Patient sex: F
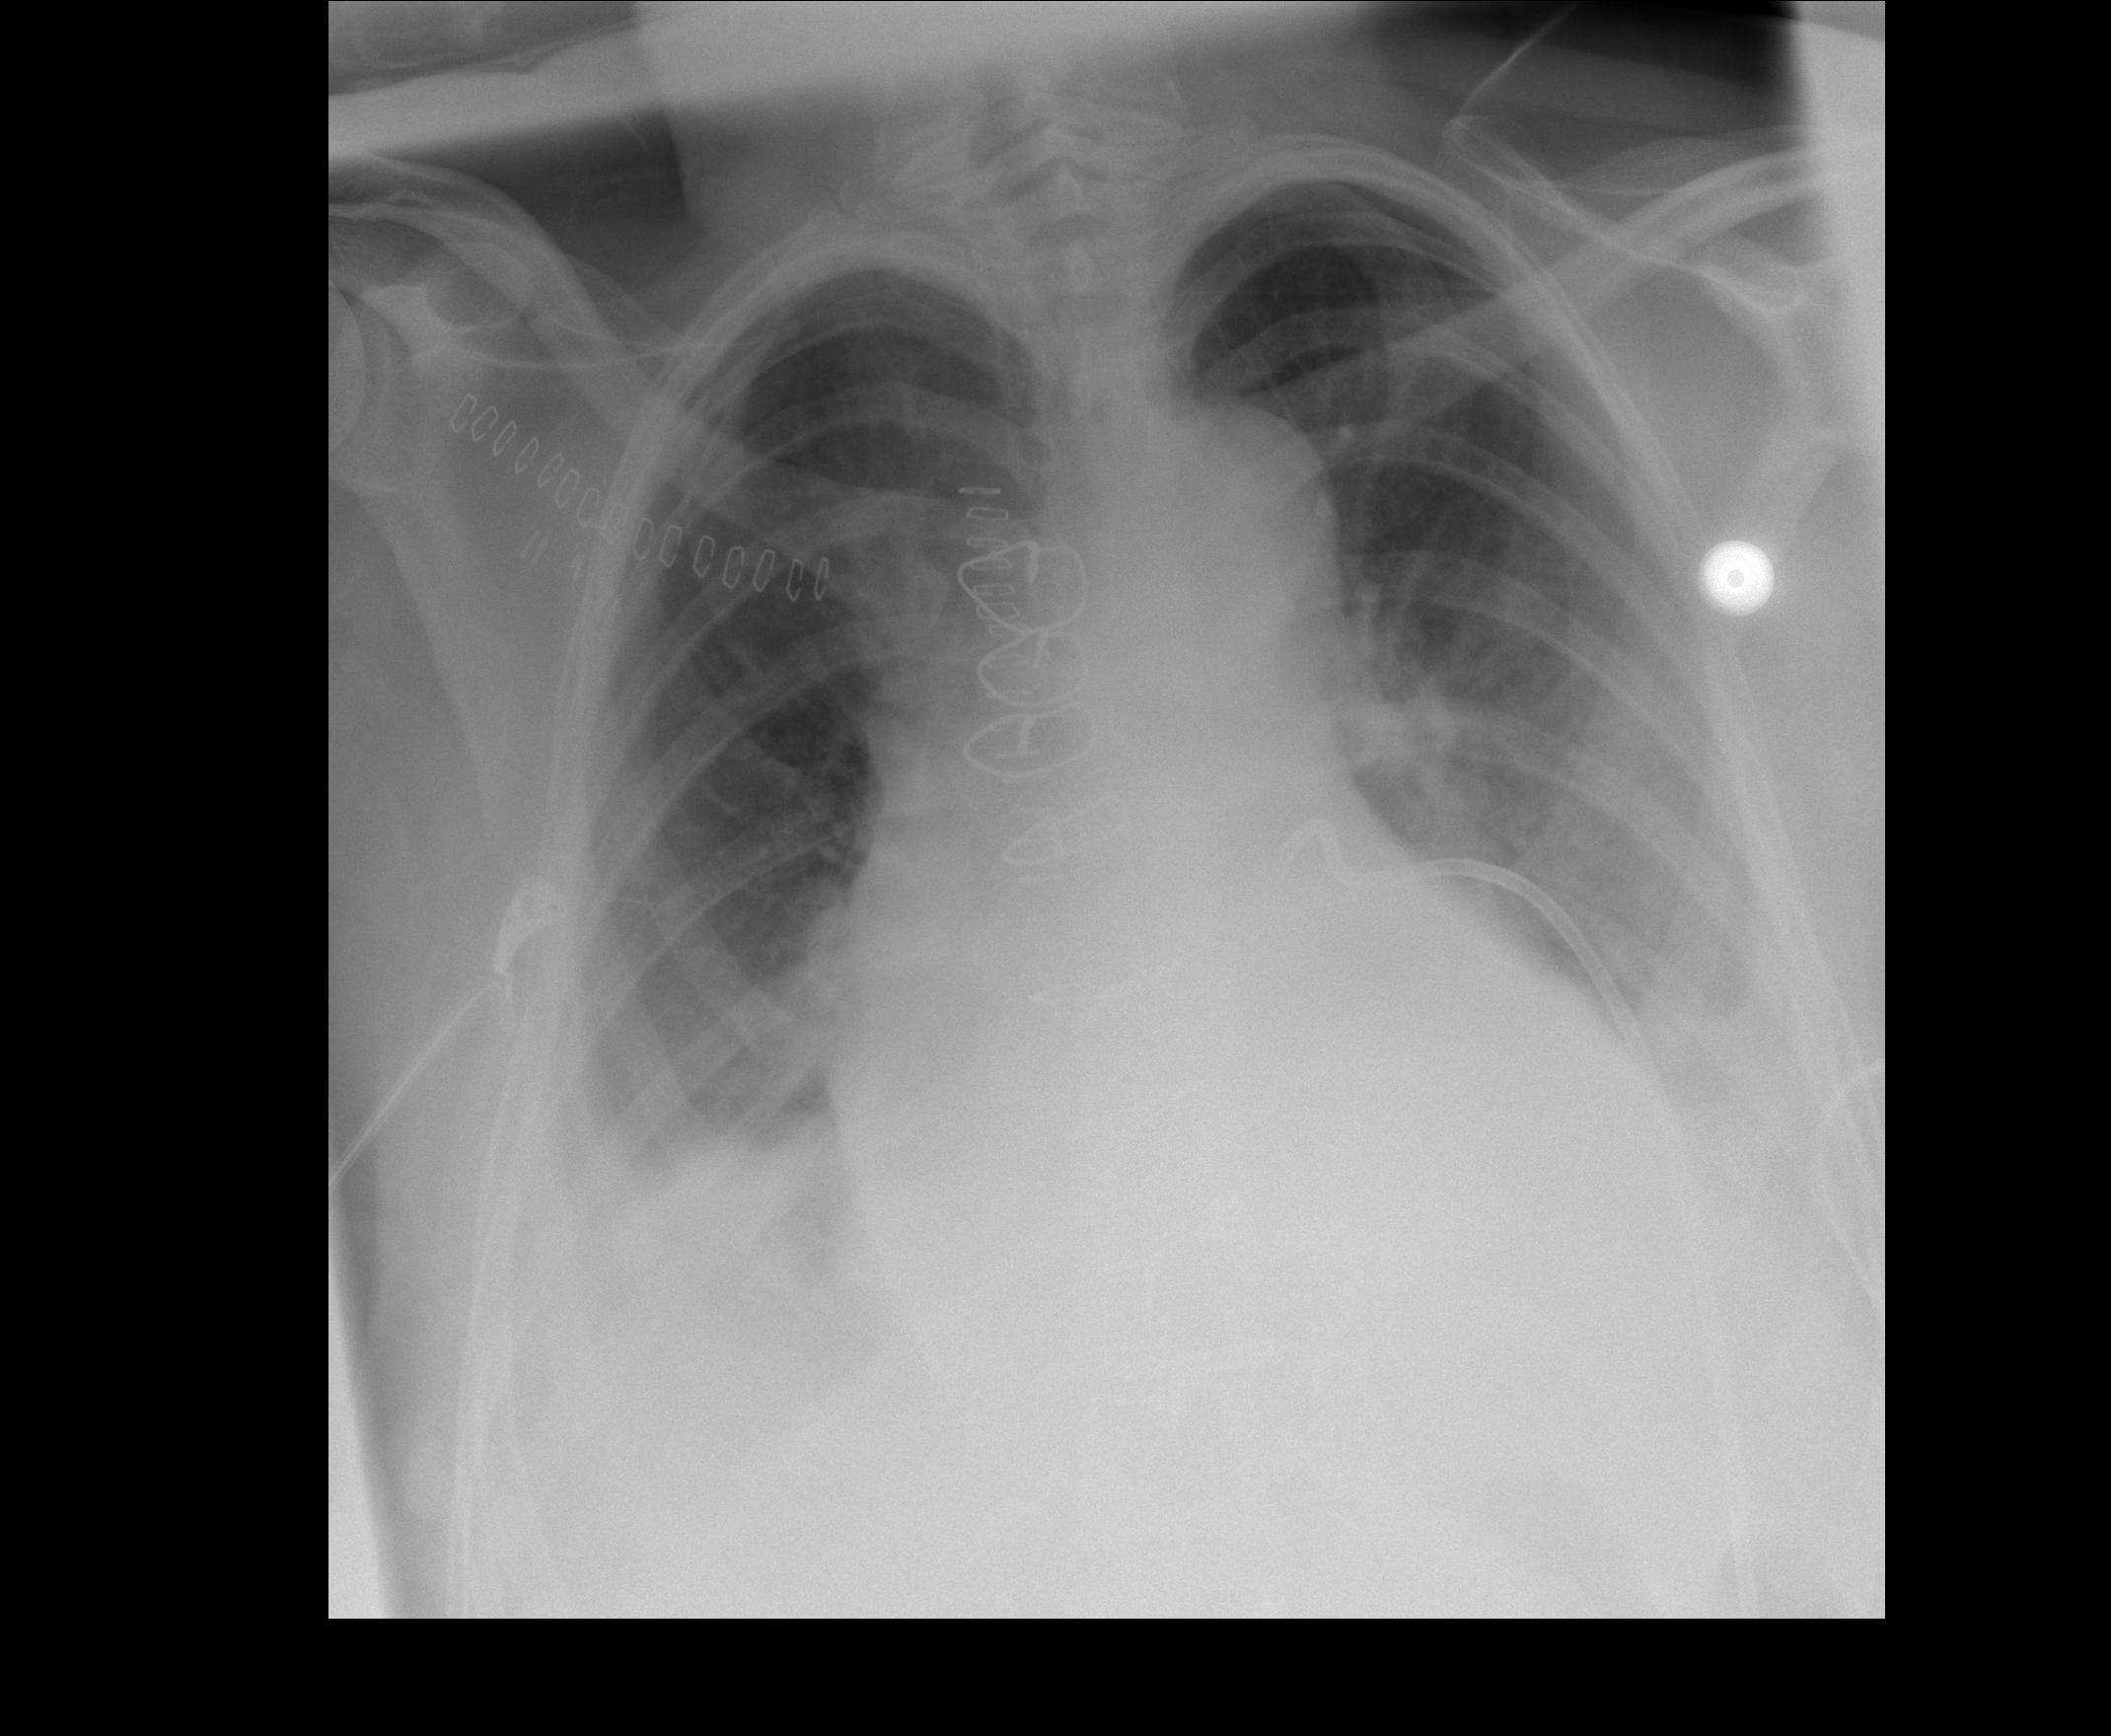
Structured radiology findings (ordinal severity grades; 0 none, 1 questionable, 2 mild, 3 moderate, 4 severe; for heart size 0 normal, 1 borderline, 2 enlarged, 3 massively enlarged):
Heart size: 2
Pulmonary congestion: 2
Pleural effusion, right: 3
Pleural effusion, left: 3
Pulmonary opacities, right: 1
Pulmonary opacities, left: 1
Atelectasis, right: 3
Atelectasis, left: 3